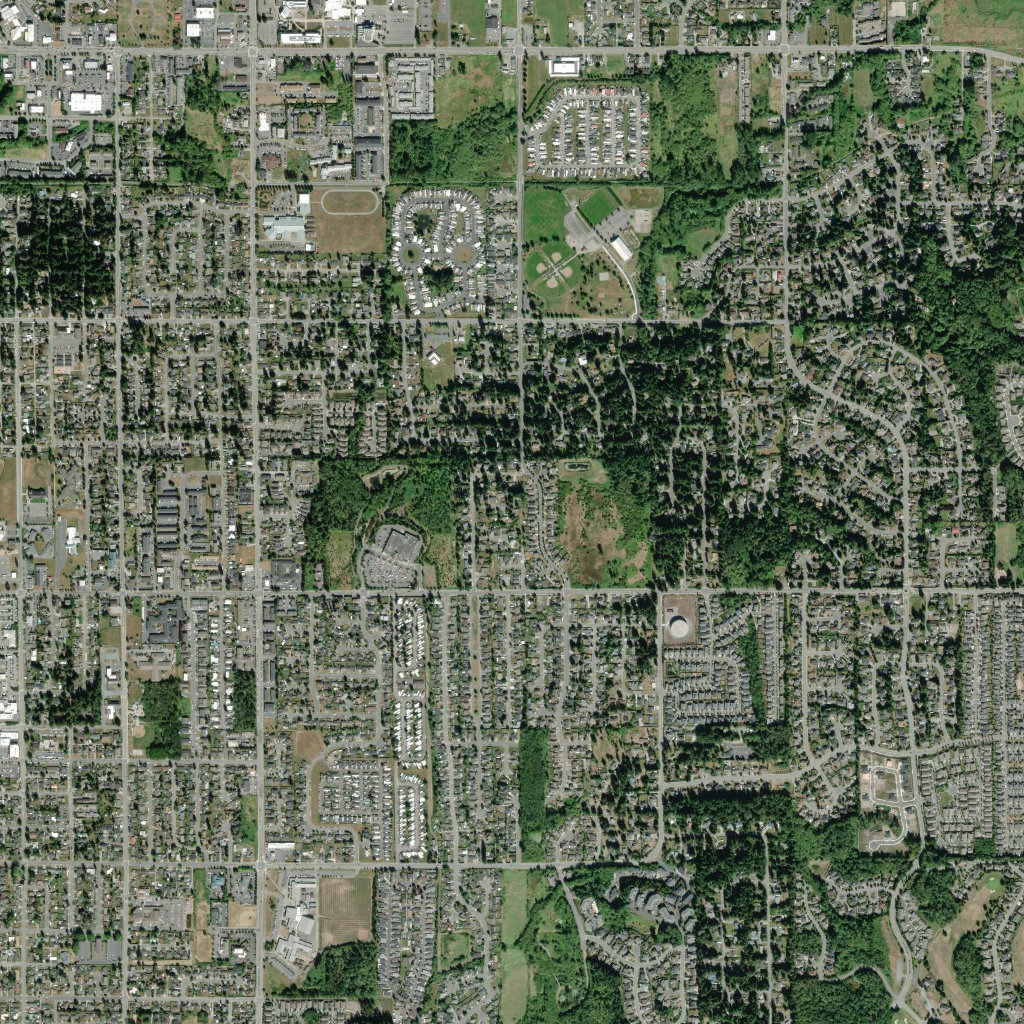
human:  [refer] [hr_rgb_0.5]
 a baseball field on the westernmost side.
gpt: <box>[[12, 70, 15, 73, 0]]</box>